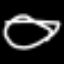
Label: line